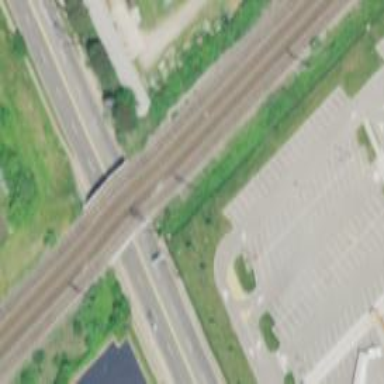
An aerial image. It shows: Railway bridge over siding rail service.